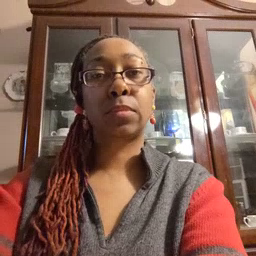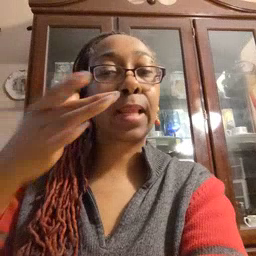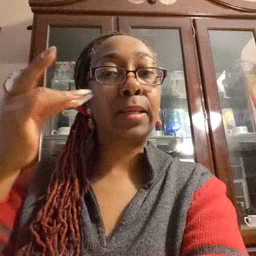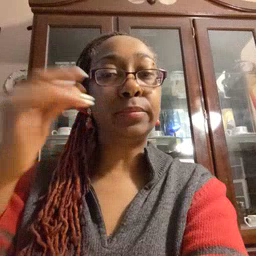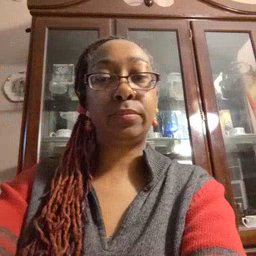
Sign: cat